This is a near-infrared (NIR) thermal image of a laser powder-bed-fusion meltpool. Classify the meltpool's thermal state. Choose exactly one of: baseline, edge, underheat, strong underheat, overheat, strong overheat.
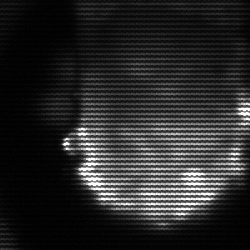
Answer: baseline